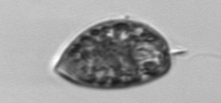
Label: Prorocentrum_micans